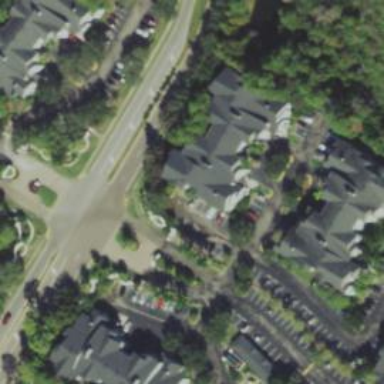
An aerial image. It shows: Living street.